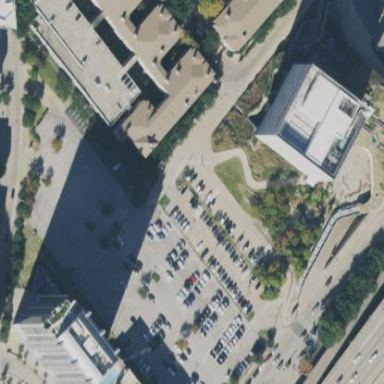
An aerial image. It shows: Parking area with surface.